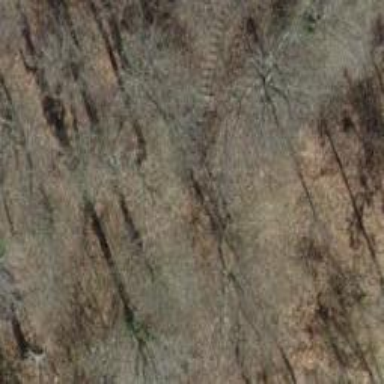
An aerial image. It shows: Path made of earth.